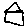
Label: house